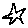
Label: star